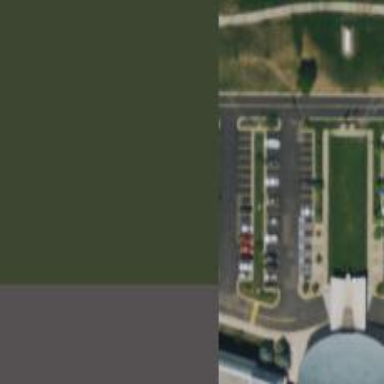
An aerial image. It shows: Parking space is available.